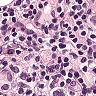
Metastatic tissue present: yes